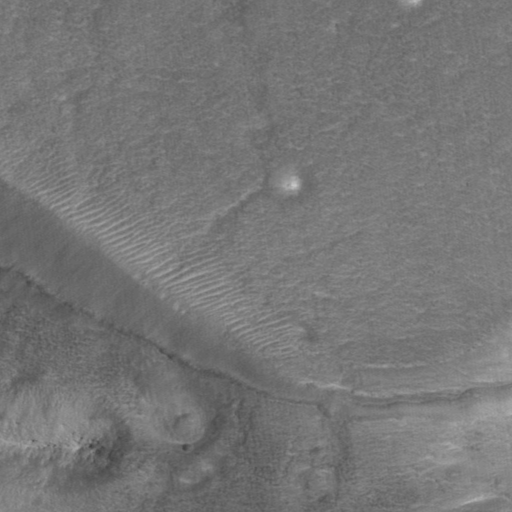
Classes present: Background